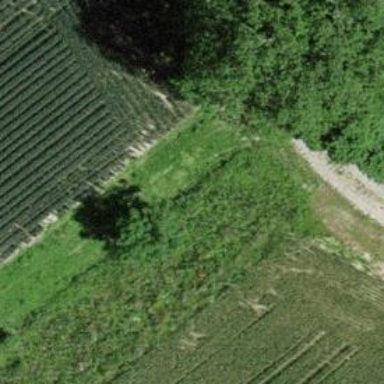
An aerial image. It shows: Row of trees in natural setting.